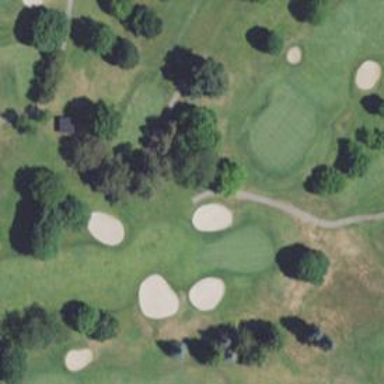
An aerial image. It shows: Service road used as golf cart path.